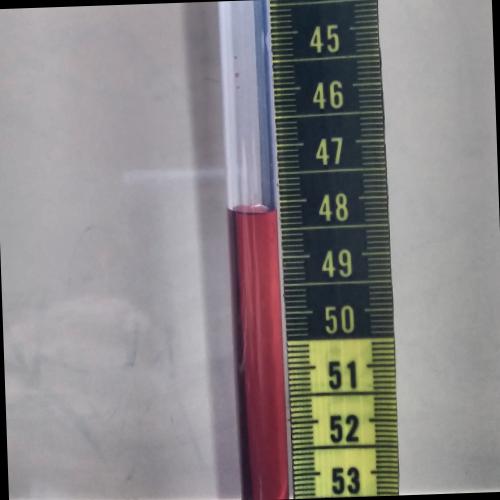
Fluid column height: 48.1 cm